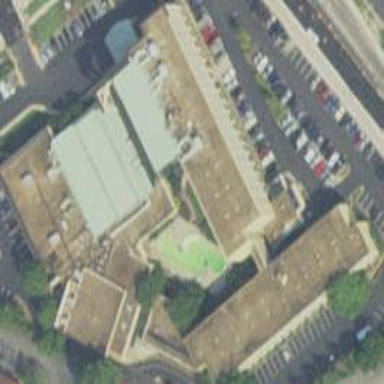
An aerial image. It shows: Hotel building.